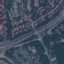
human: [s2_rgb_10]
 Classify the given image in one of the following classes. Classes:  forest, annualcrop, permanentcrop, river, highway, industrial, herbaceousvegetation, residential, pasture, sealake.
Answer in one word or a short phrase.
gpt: Highway